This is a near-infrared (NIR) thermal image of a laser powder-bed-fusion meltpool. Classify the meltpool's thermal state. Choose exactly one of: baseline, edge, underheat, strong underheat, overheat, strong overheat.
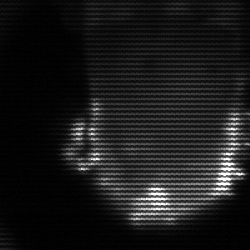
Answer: baseline